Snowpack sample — Rabbit Ears Pass, Jackson County, Colorado, USA (12/17/25, 1:08 PM MST)
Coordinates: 40.387, -106.625
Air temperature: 34 °F
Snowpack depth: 46 cm
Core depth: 40 cm
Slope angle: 6°, slope face: 165°
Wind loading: medium
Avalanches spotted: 0
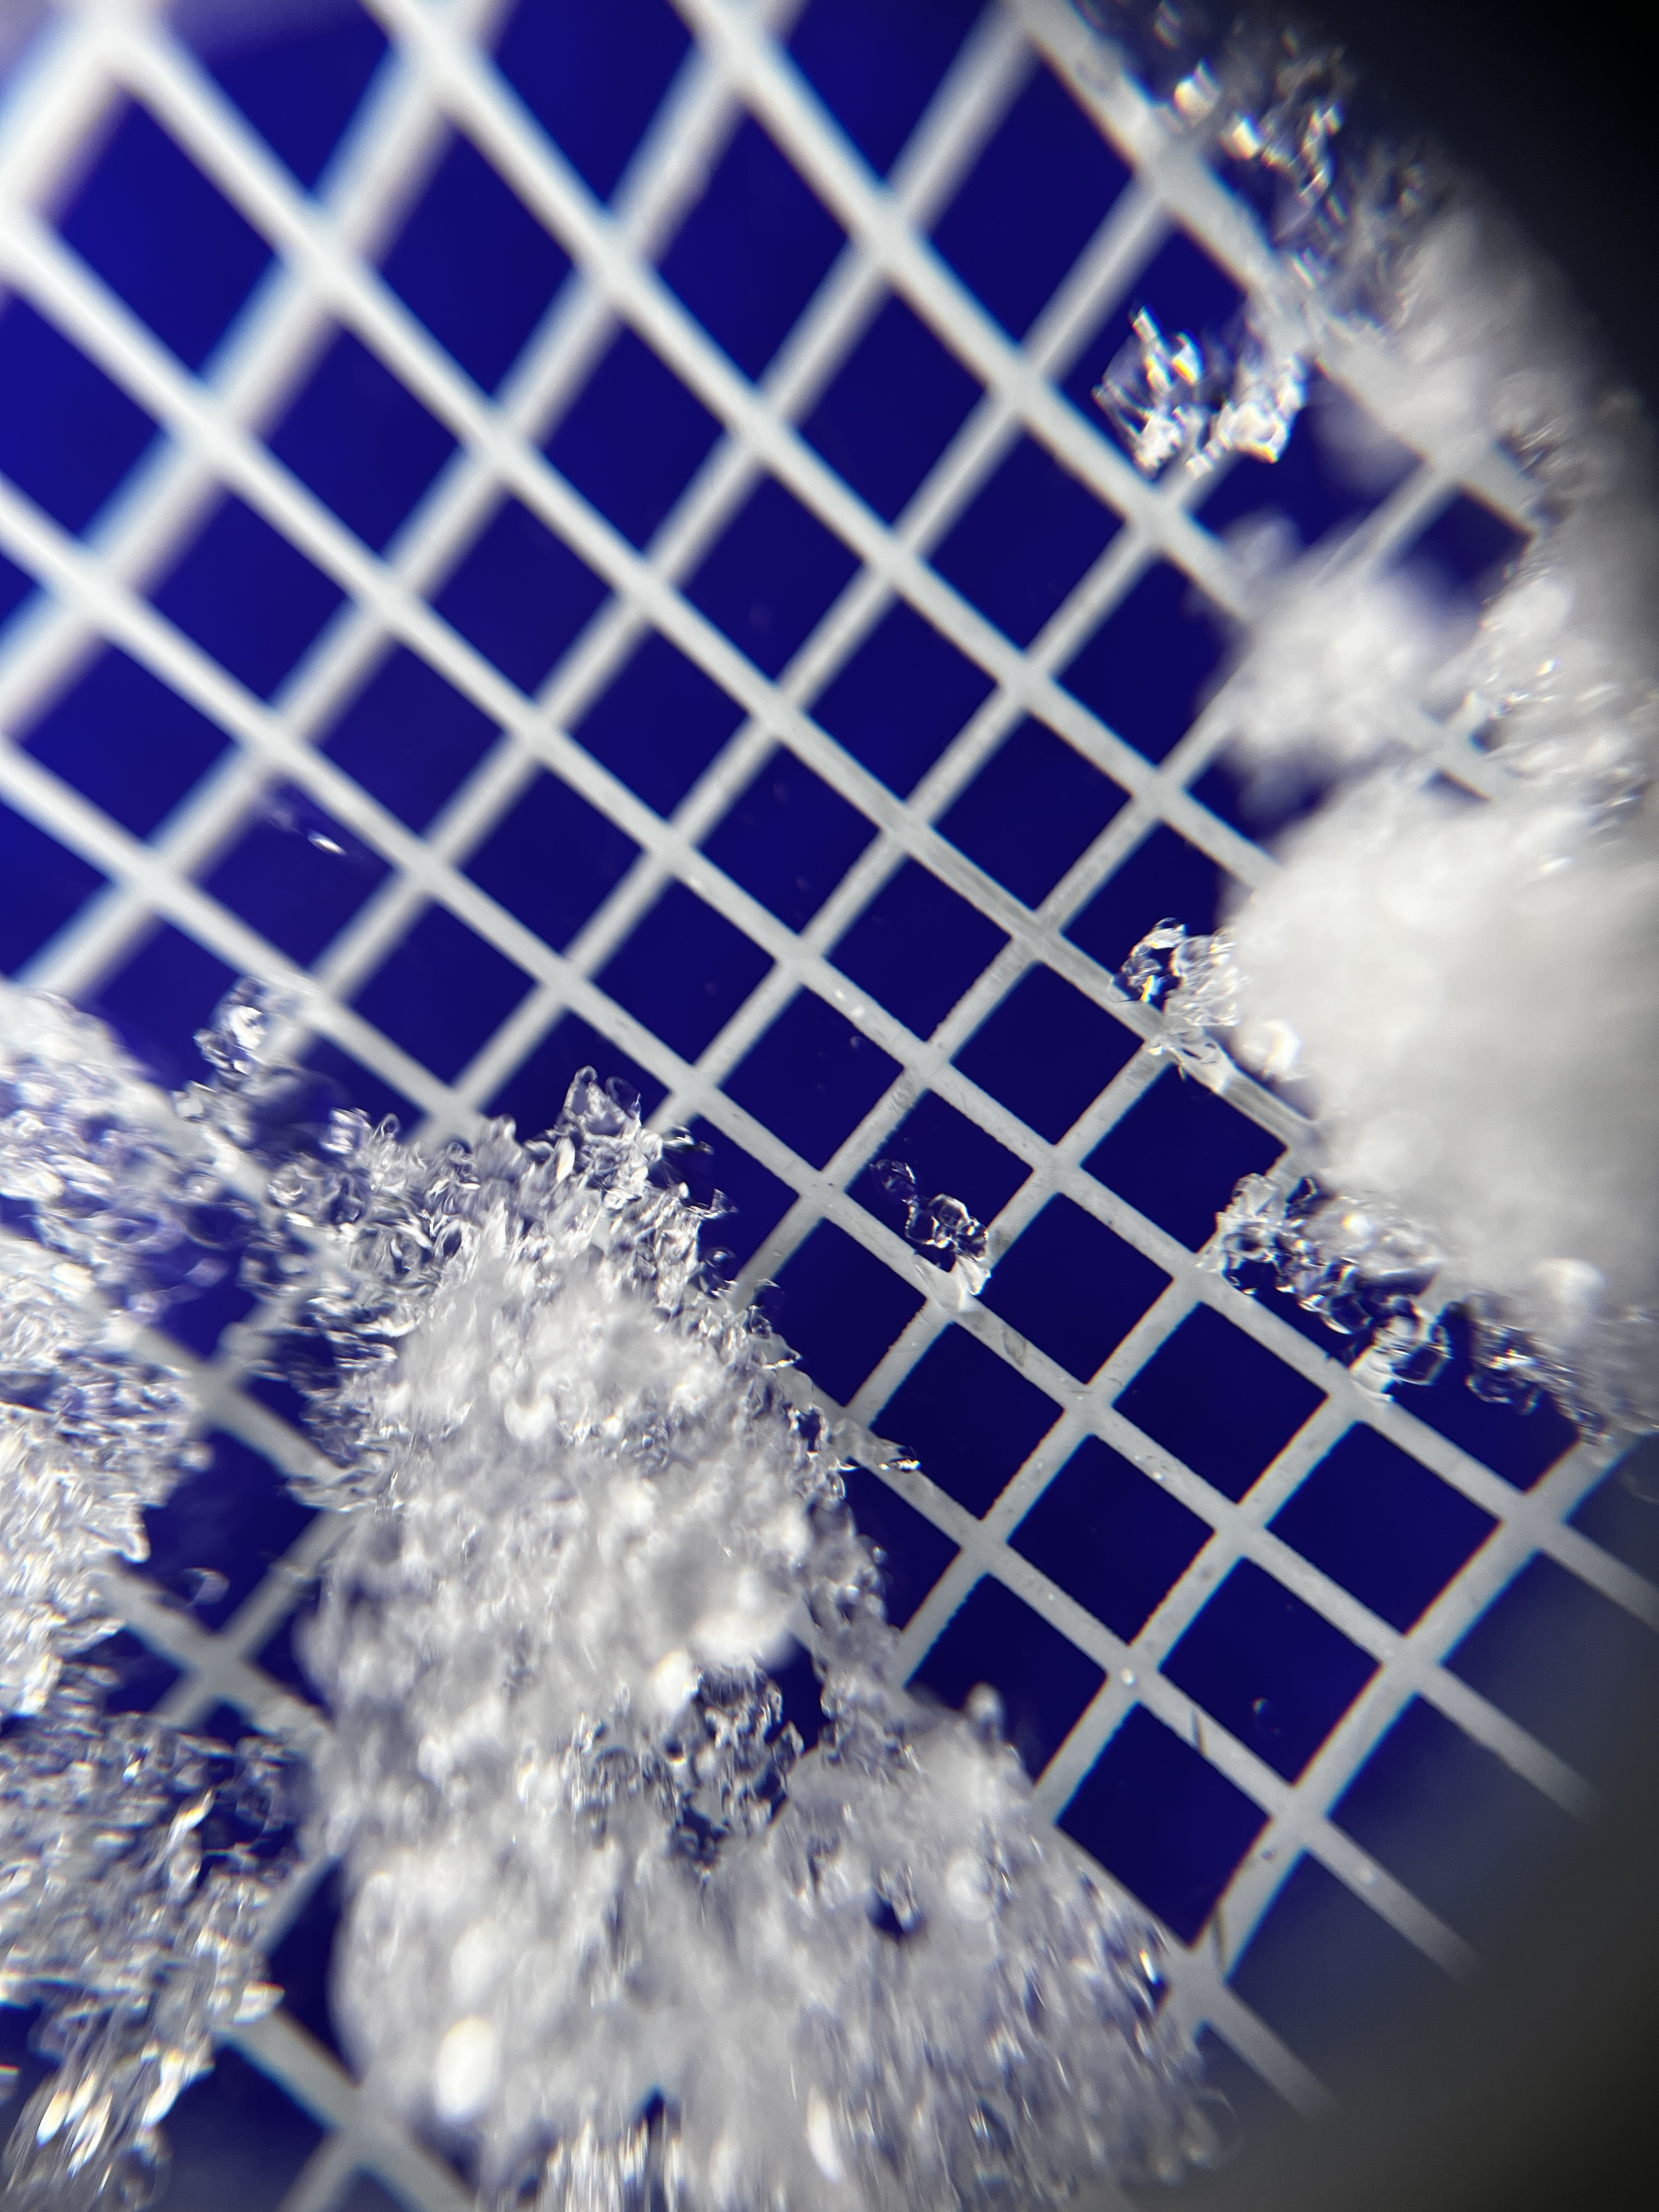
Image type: magnified_profile
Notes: No avalanches spotted nearby, although collected in a meadowy area with minimal risk on this face of the pass.